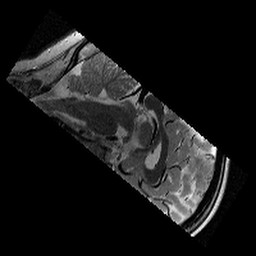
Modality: T2w
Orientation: sagittal
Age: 11
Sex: female
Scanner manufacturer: siemens
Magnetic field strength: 3 T
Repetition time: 9.23 s
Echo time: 0.067 s